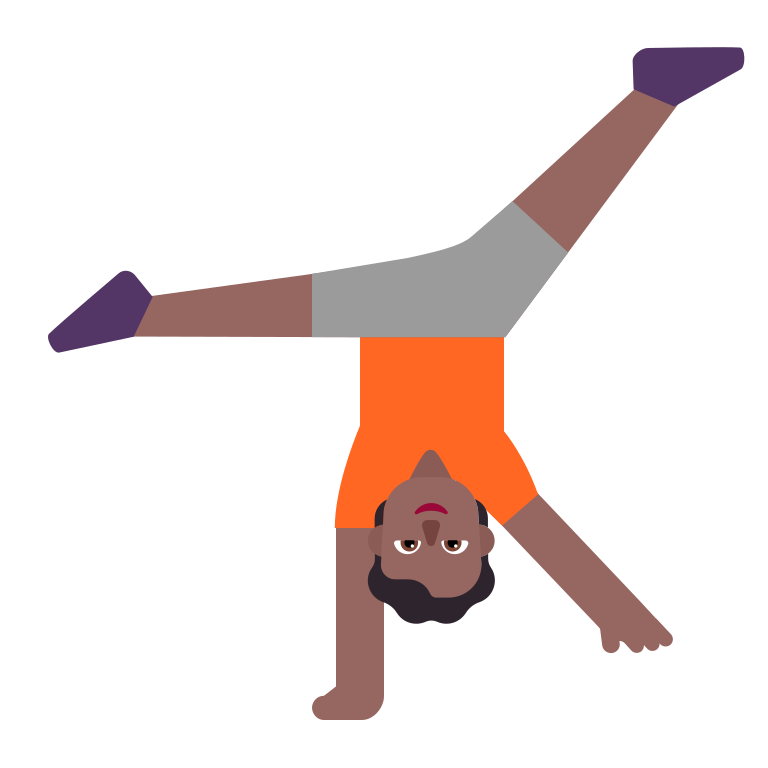
person cartwheeling flat  dark